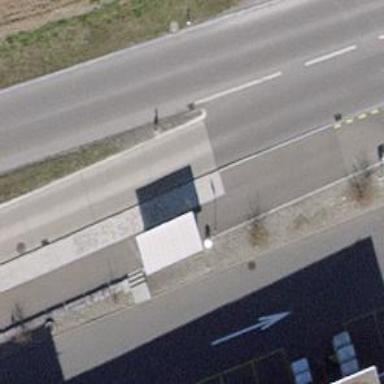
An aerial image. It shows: Platform for public transport with shelter.